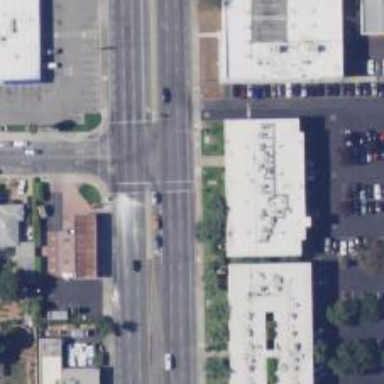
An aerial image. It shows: Solid stop line on the road marking.